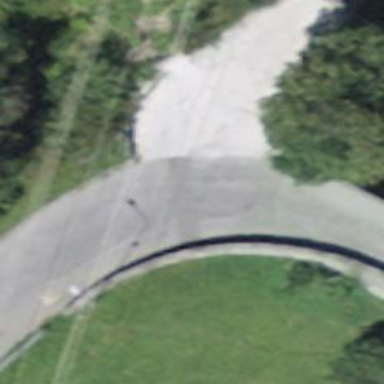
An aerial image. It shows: Unpaved service road.